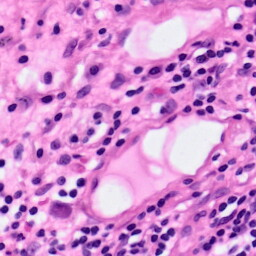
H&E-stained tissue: Pancreatic